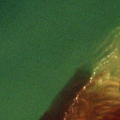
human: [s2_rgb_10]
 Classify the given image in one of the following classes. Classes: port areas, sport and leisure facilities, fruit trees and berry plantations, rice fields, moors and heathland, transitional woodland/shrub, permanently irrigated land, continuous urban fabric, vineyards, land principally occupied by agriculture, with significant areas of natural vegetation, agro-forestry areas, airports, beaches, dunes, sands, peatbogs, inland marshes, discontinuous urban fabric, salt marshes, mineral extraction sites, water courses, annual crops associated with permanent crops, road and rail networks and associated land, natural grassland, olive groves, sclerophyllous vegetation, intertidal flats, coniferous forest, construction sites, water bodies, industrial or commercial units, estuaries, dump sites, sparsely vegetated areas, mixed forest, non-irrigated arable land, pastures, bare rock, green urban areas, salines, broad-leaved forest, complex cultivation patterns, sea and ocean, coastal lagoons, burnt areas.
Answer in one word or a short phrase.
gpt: salt marshes, sea and ocean